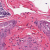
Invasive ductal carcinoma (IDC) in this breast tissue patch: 0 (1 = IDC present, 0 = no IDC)